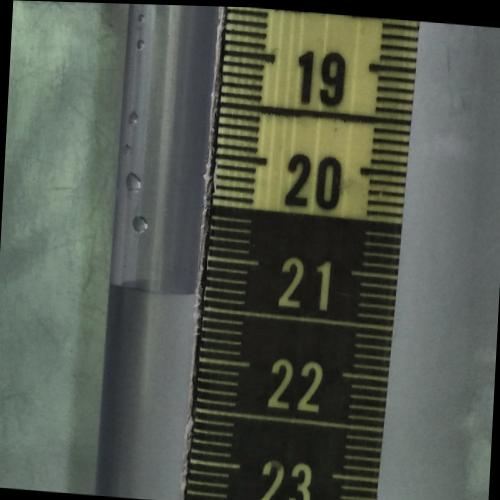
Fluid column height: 21.4 cm